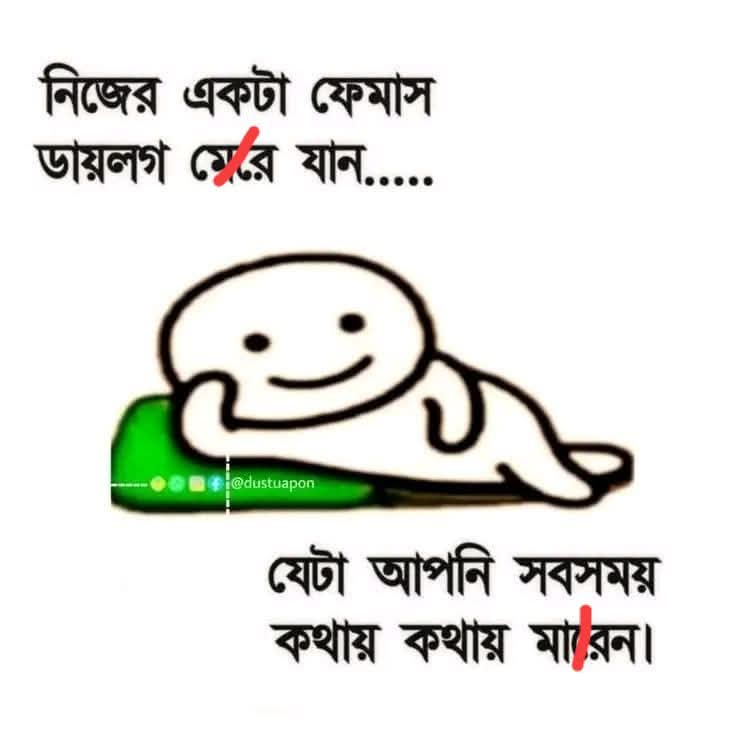
Text: নিজের একটা ফেমাস ডায়লগ মেরে যান.....
যেটা আপনি সবসময় কথায় কথায় মারেন।
Label: Non Hate